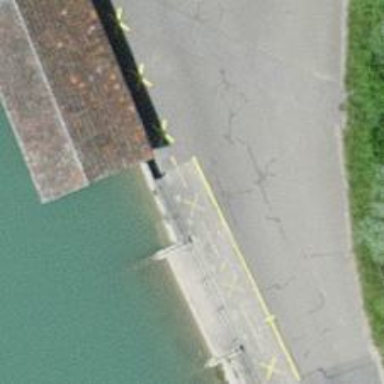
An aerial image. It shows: Slipway on leisure land.